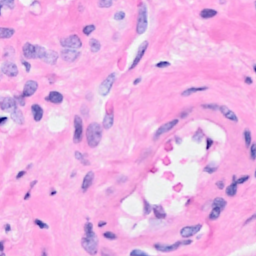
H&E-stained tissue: Breast